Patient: sex M, age 61
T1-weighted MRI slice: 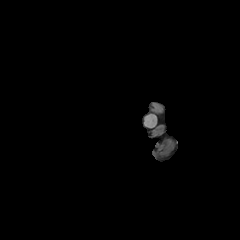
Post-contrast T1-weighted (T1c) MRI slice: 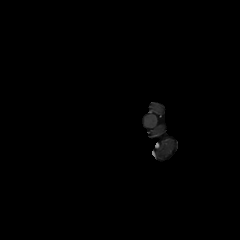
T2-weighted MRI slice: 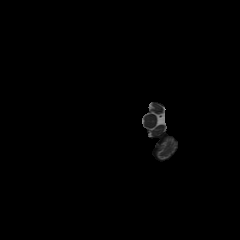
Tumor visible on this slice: no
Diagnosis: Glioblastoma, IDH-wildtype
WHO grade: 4